Interaction volume radius: 5 \u00c5
Interaction volume height: 10 \u00c5
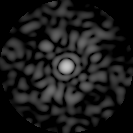
Disorder parameter: 0.8622